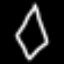
Label: diamond